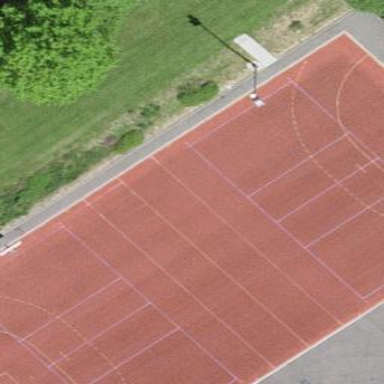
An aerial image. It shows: Multi-sport pitch for leisure and various sports activities.